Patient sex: M
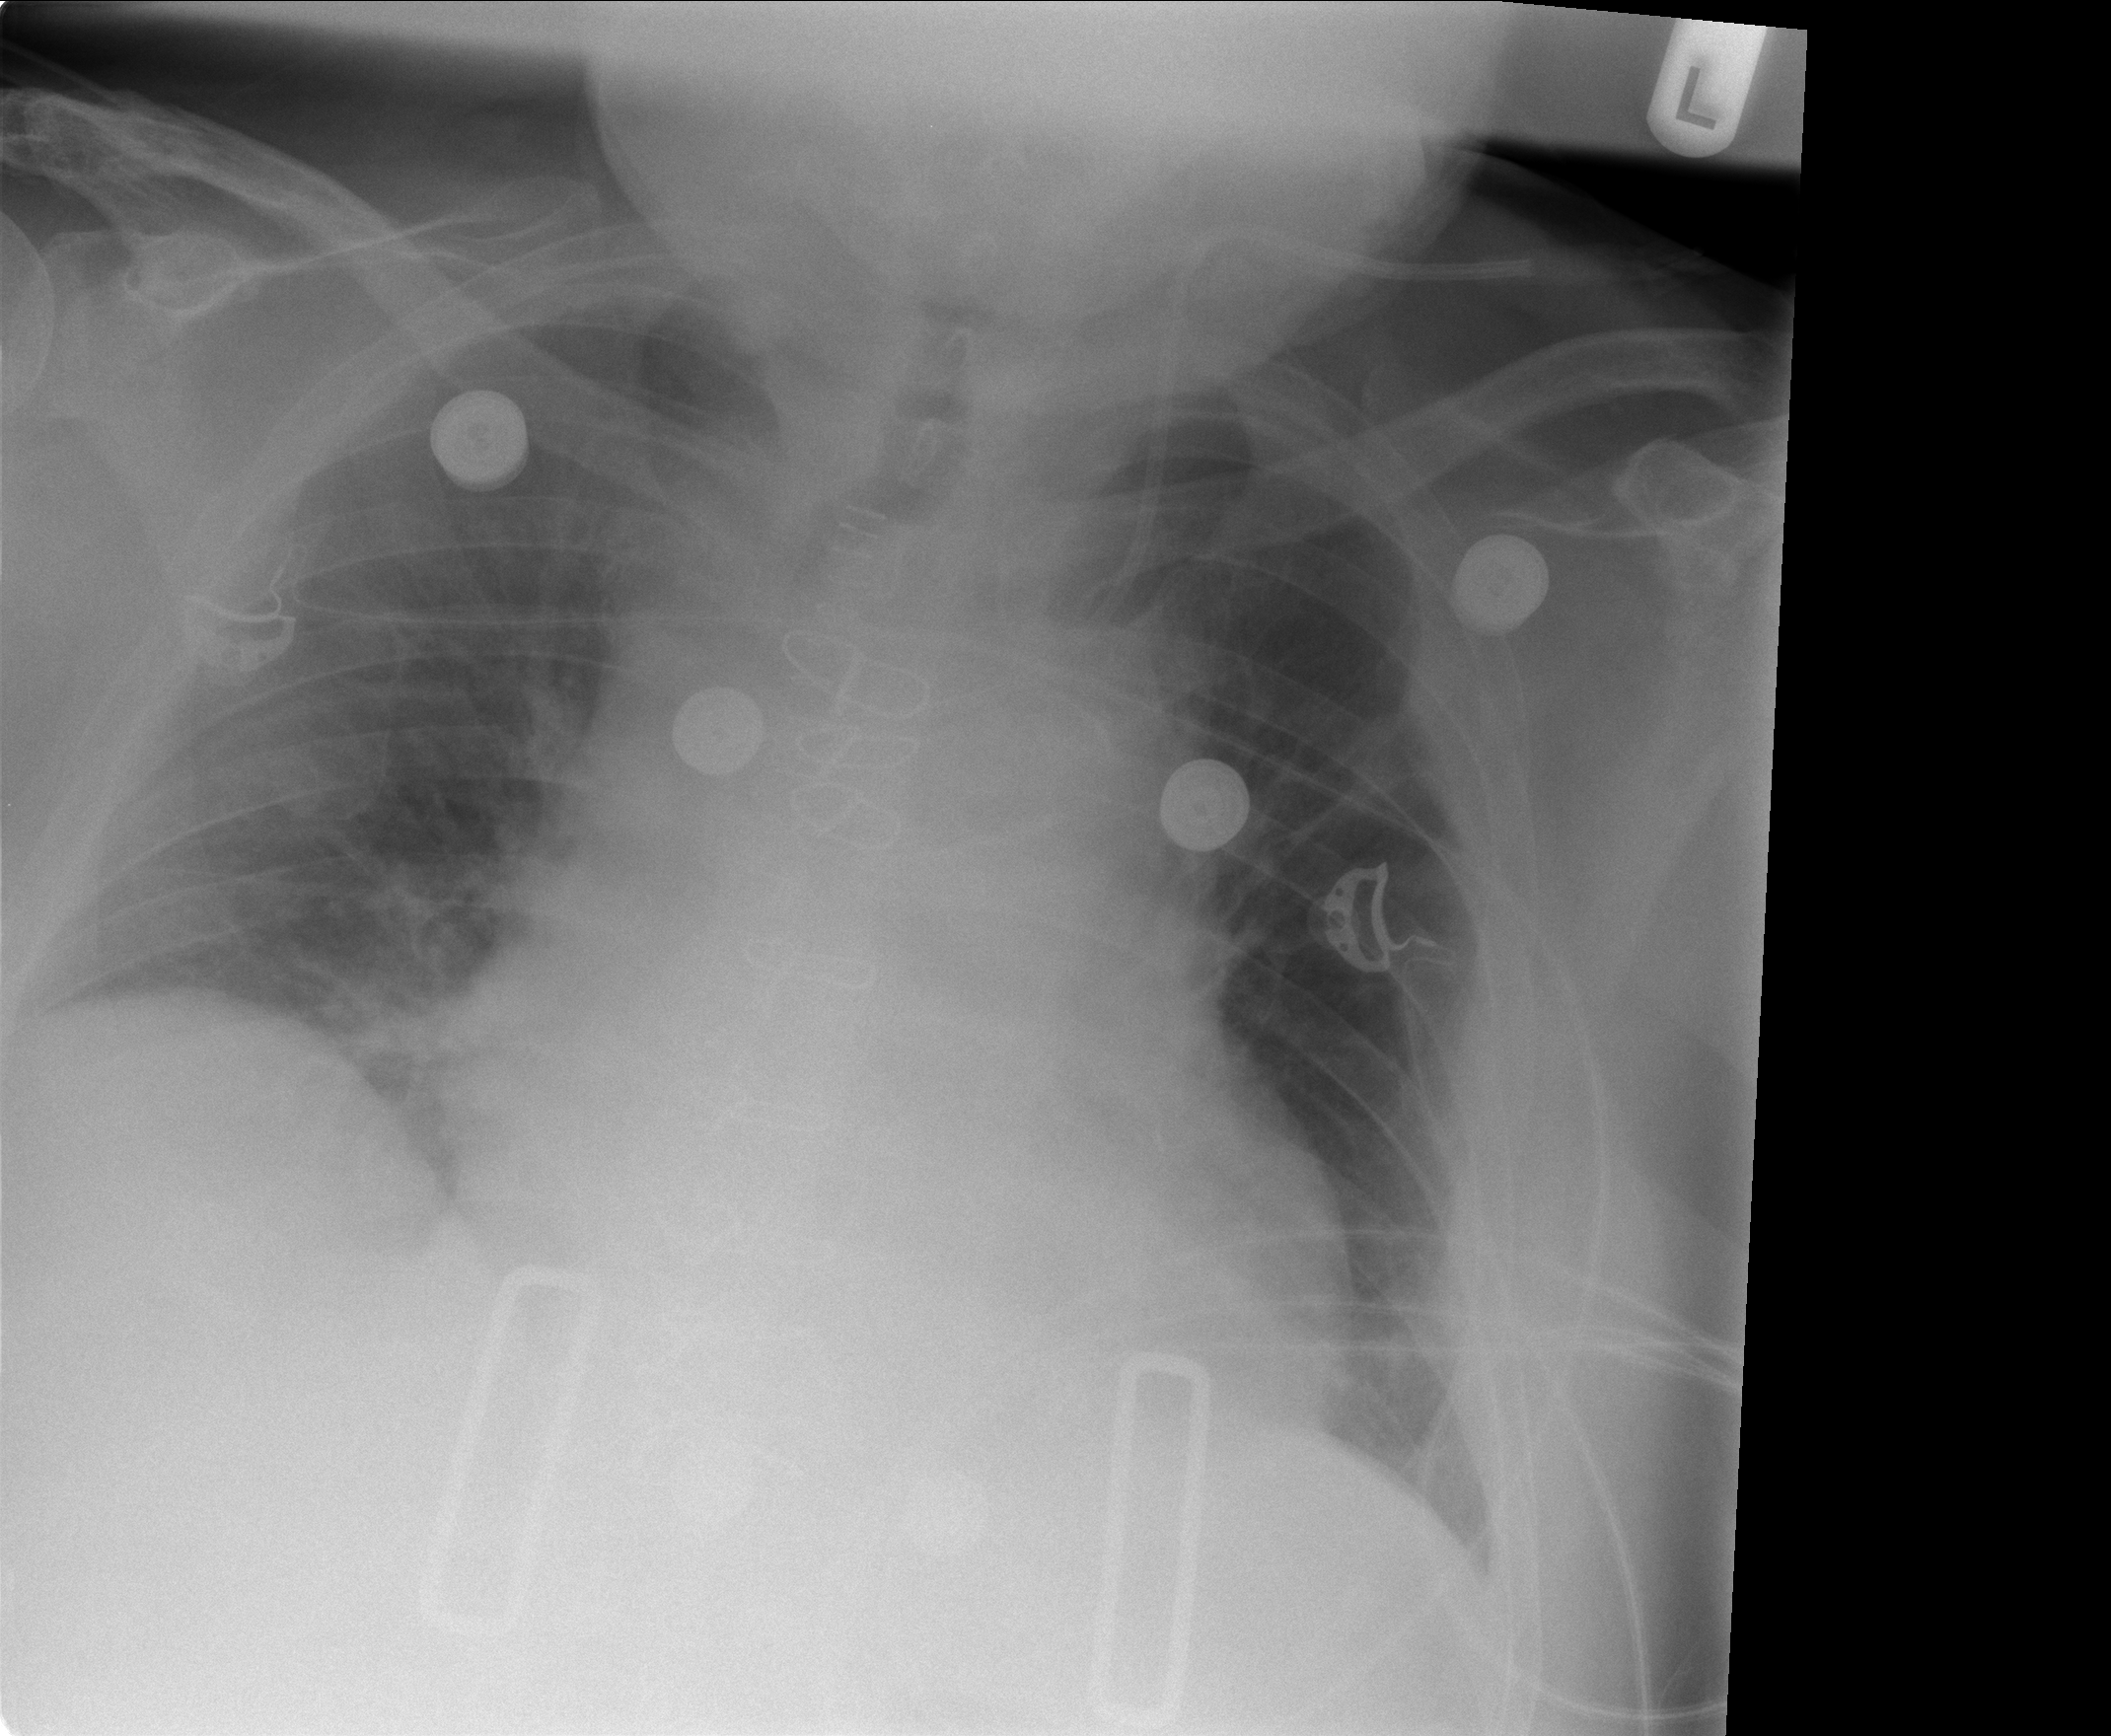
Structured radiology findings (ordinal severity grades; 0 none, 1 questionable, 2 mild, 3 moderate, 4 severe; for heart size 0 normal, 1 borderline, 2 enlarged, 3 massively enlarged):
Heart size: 2
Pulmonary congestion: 3
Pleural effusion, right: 0
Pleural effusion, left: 0
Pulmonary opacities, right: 1
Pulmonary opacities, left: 0
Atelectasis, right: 2
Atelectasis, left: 1